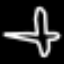
Label: airplane